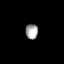
Tissue: lung
Cell type: Fibroblasts
Senescence score: 0.607
Nuclear area (px): 191
Mean DAPI intensity: 159.874